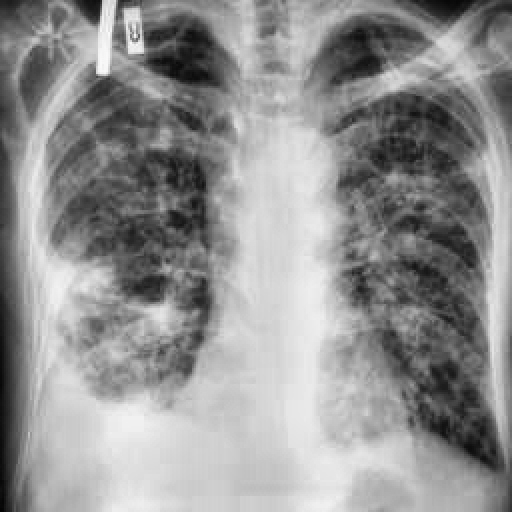
Finding: TUBERCULOSIS